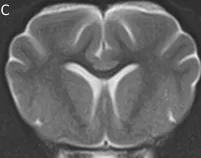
Images of the second MRI study after the resolution of the clinical signs. The transverse and dorsal images are at similar levels as those in Figure 1. Transverse, T2W.
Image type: radiology (mri)